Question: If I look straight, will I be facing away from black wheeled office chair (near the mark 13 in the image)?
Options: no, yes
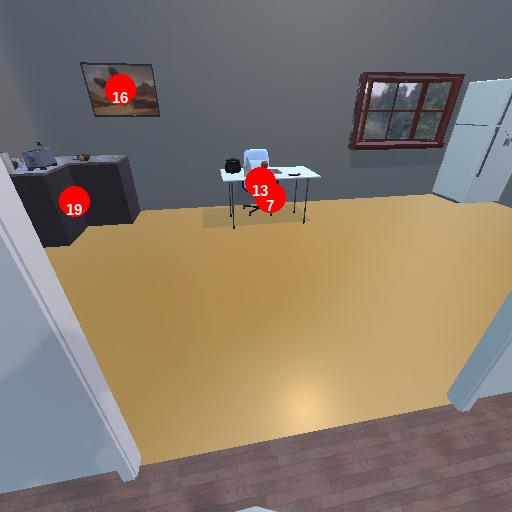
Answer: no